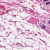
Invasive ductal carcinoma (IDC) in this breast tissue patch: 0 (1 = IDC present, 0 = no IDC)